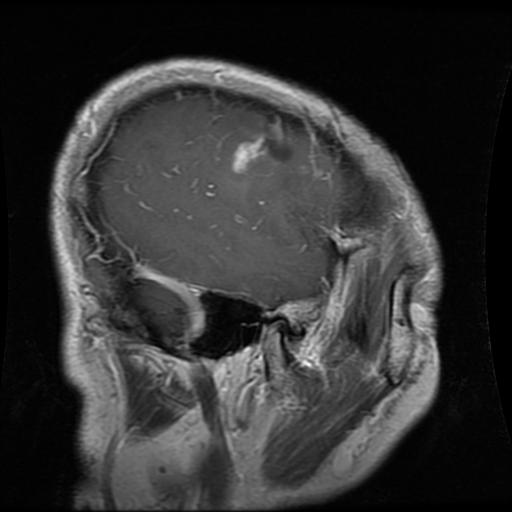
Label: glioma